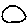
Label: moon